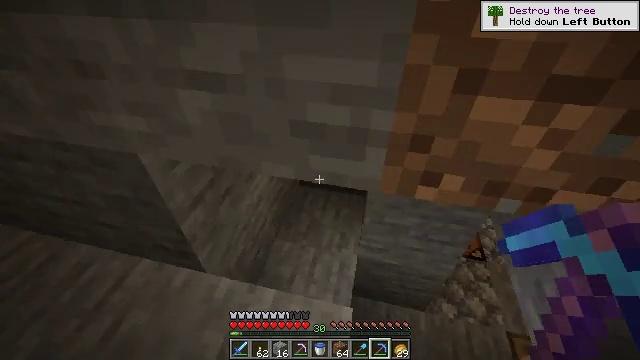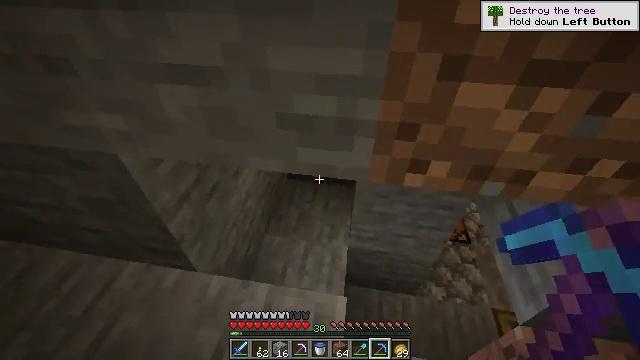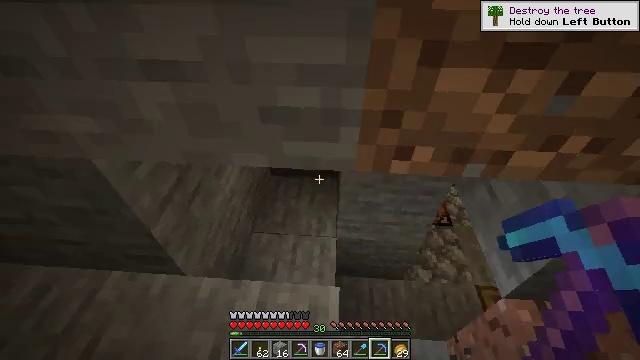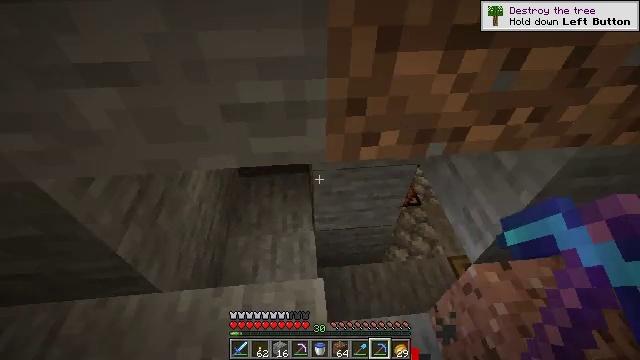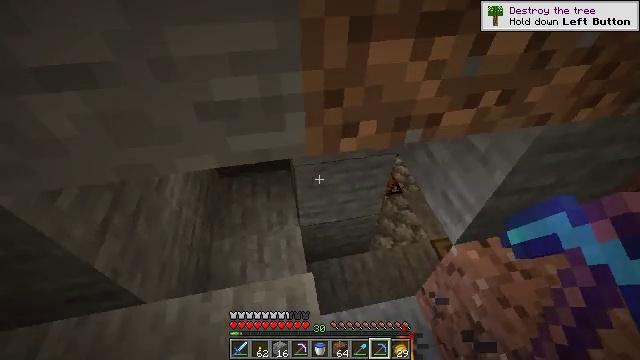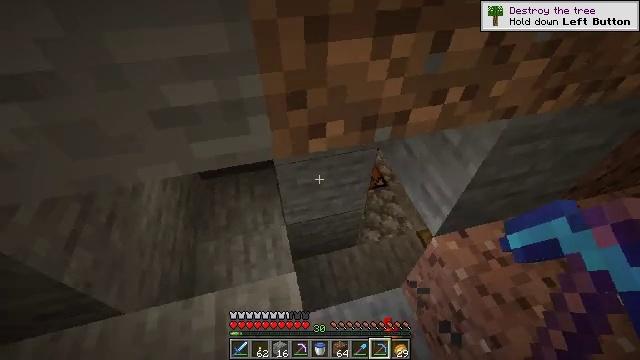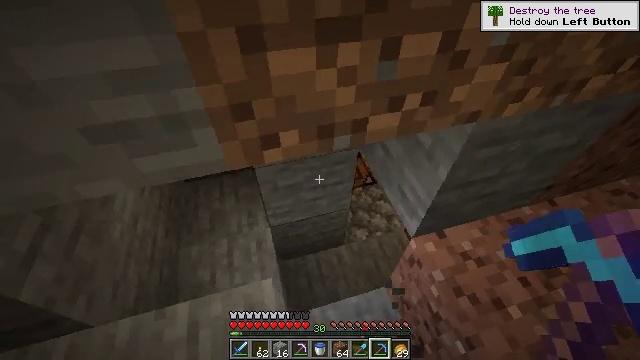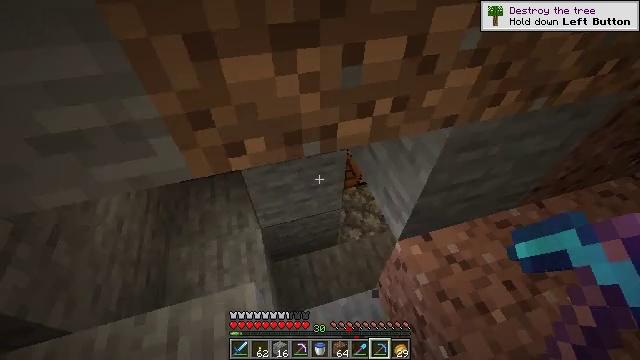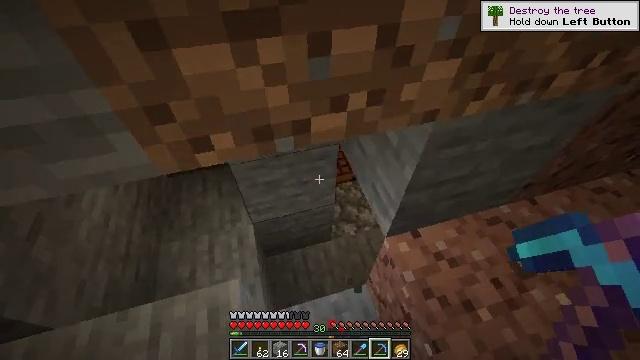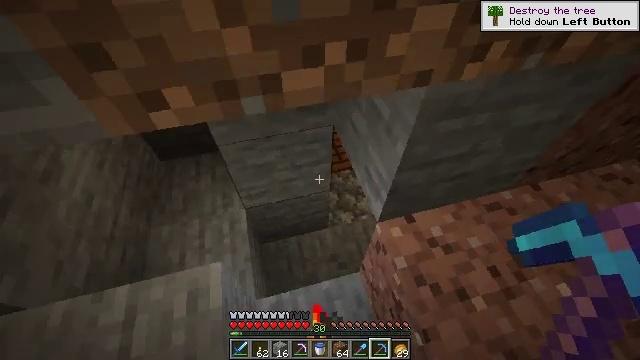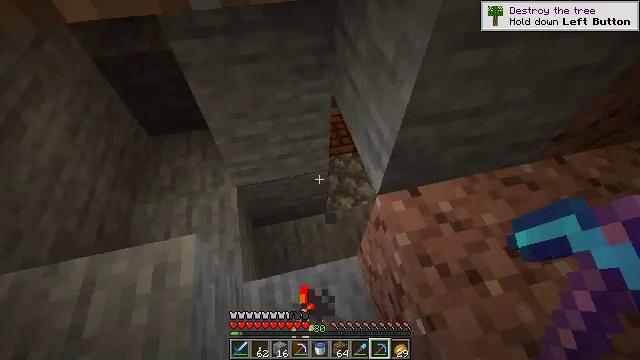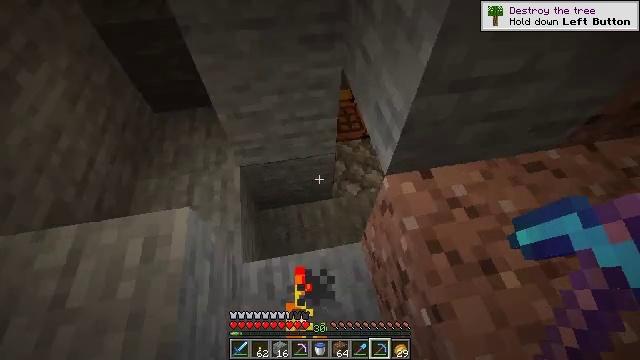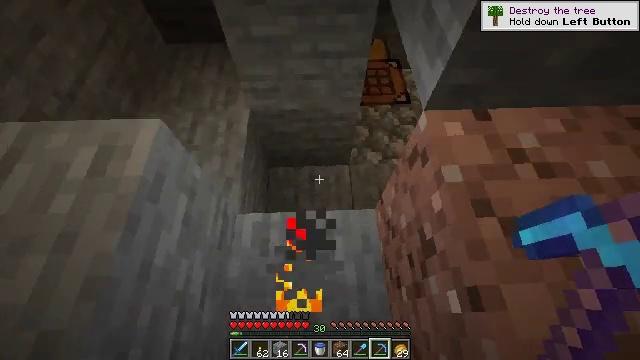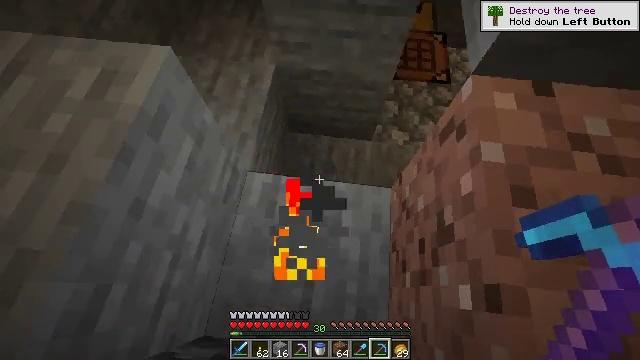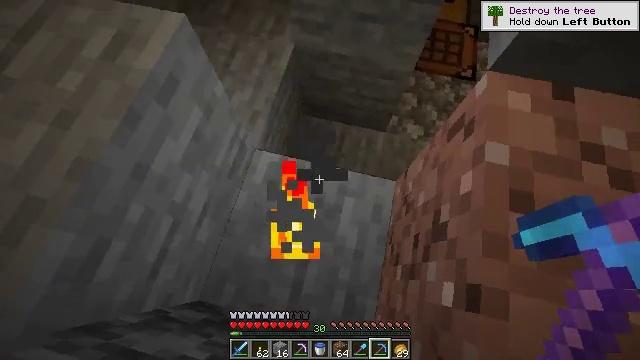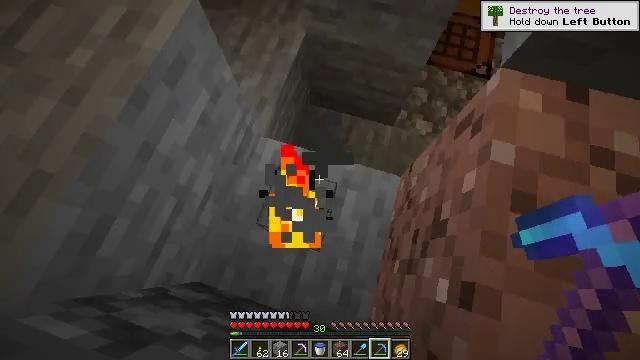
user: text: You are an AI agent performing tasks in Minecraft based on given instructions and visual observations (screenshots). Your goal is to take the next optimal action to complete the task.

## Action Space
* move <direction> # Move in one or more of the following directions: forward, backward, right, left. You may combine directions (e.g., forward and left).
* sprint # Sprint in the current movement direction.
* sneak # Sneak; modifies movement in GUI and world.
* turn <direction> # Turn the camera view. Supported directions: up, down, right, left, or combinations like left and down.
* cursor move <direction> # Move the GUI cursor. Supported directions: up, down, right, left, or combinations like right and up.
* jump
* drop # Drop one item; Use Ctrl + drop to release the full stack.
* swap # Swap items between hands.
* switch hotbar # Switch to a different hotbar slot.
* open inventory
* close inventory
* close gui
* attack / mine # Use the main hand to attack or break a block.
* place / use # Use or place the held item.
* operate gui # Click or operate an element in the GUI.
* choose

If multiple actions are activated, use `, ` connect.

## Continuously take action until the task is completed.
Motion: motion action
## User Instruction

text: Attack the torch to pick it up.
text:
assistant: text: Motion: turn right and down
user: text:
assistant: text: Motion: turn right and down
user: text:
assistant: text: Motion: turn right and down
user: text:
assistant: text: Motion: turn right and down
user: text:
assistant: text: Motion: move right, turn right and down
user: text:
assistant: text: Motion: move right, turn right
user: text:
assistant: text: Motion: move right
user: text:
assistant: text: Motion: turn down
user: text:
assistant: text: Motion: turn left and down
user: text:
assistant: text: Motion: turn left and down
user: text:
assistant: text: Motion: turn left and down
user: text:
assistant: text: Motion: turn left and down
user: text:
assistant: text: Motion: turn left and down
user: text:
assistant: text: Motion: turn left and down
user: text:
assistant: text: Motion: turn left and down
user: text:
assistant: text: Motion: turn left and down
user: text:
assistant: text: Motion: turn left and down
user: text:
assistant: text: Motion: turn left and down
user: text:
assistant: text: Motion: no_op
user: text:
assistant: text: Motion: no_op
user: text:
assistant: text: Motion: no_op
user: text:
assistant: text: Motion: turn left
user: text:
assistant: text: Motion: no_op
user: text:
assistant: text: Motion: no_op
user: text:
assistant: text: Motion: no_op
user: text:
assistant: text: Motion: no_op
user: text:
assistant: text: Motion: no_op
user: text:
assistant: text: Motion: no_op
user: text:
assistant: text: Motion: attack / mine
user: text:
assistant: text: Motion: attack / mine